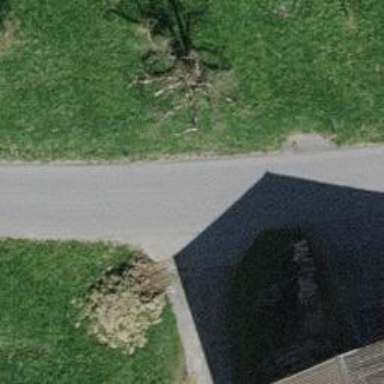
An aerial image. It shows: Gravel residential road.